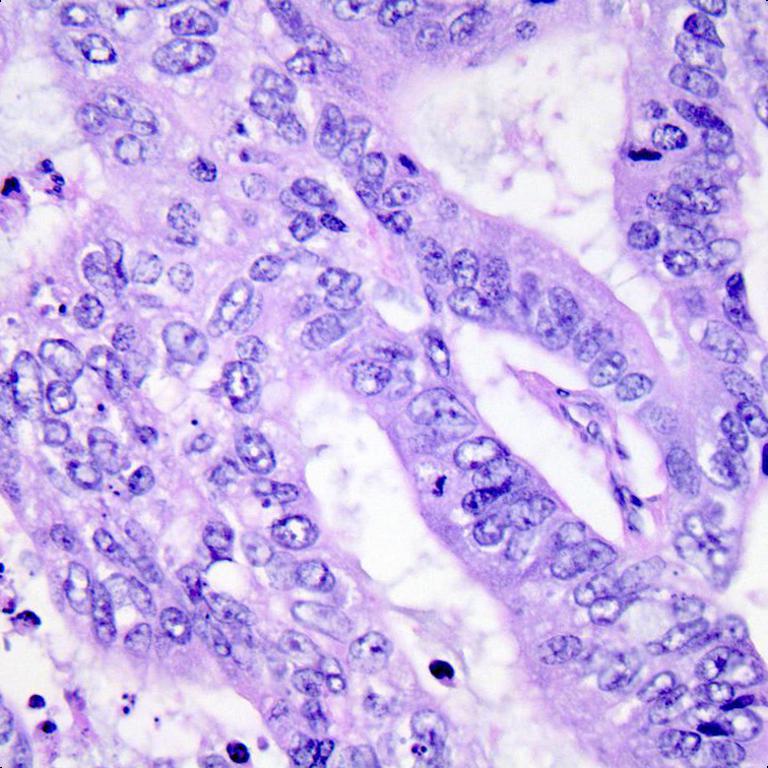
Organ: colon
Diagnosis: adenocarcinomas